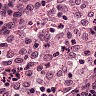
Metastatic tissue present: no